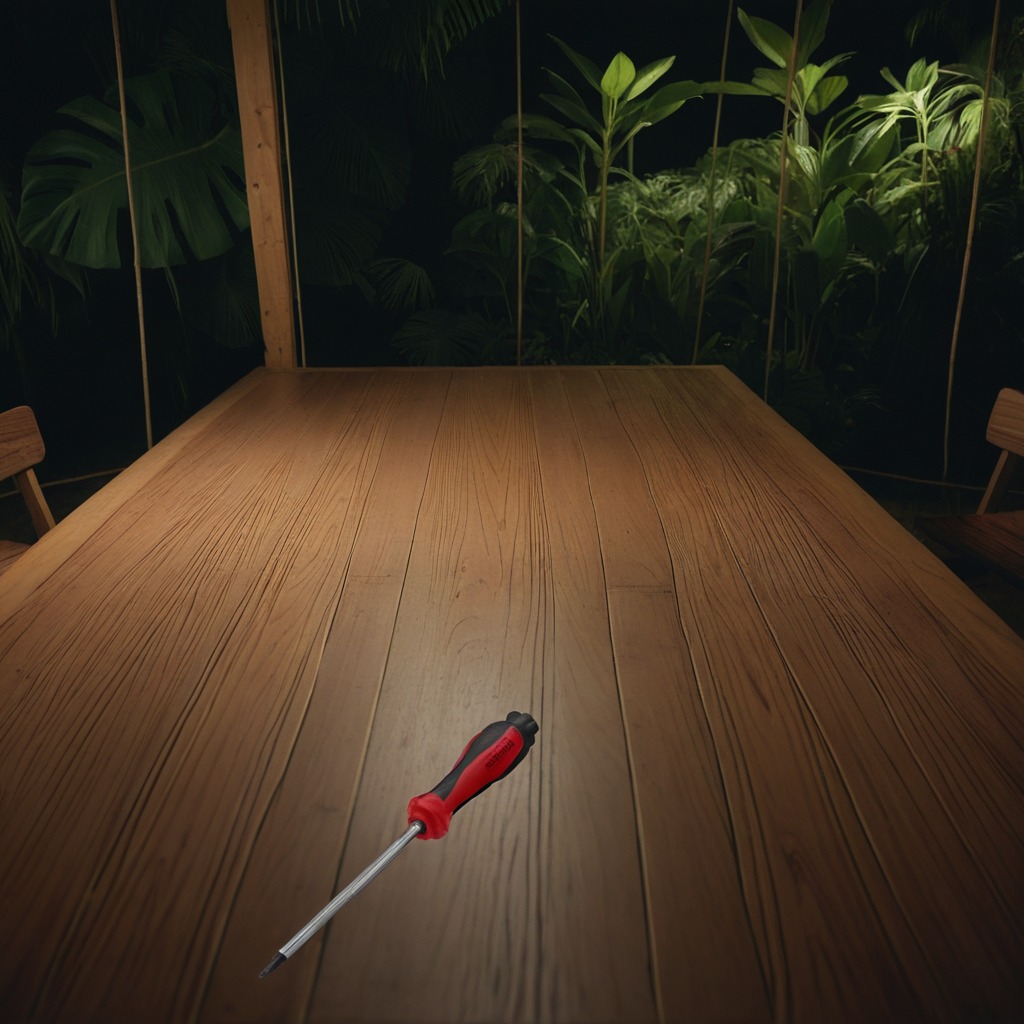
A screwdriver is lying on the wooden table.